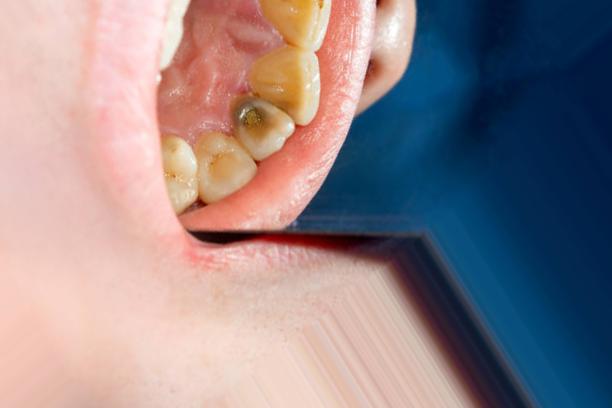
Condition: Tooth Discoloration